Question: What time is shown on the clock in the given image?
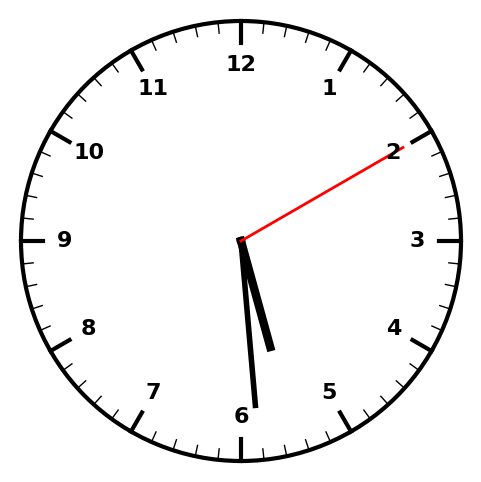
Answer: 05:29:10